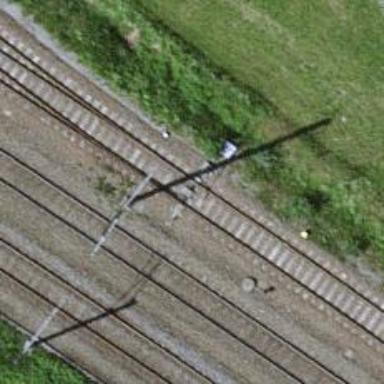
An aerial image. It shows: Railway switch.